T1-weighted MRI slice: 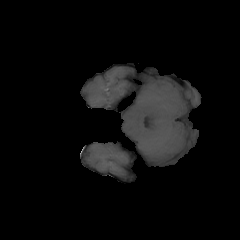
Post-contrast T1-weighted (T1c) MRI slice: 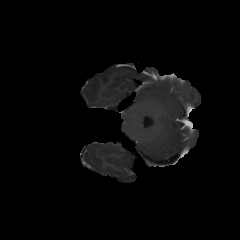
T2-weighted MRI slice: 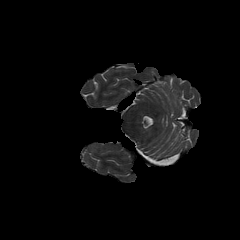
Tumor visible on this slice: no